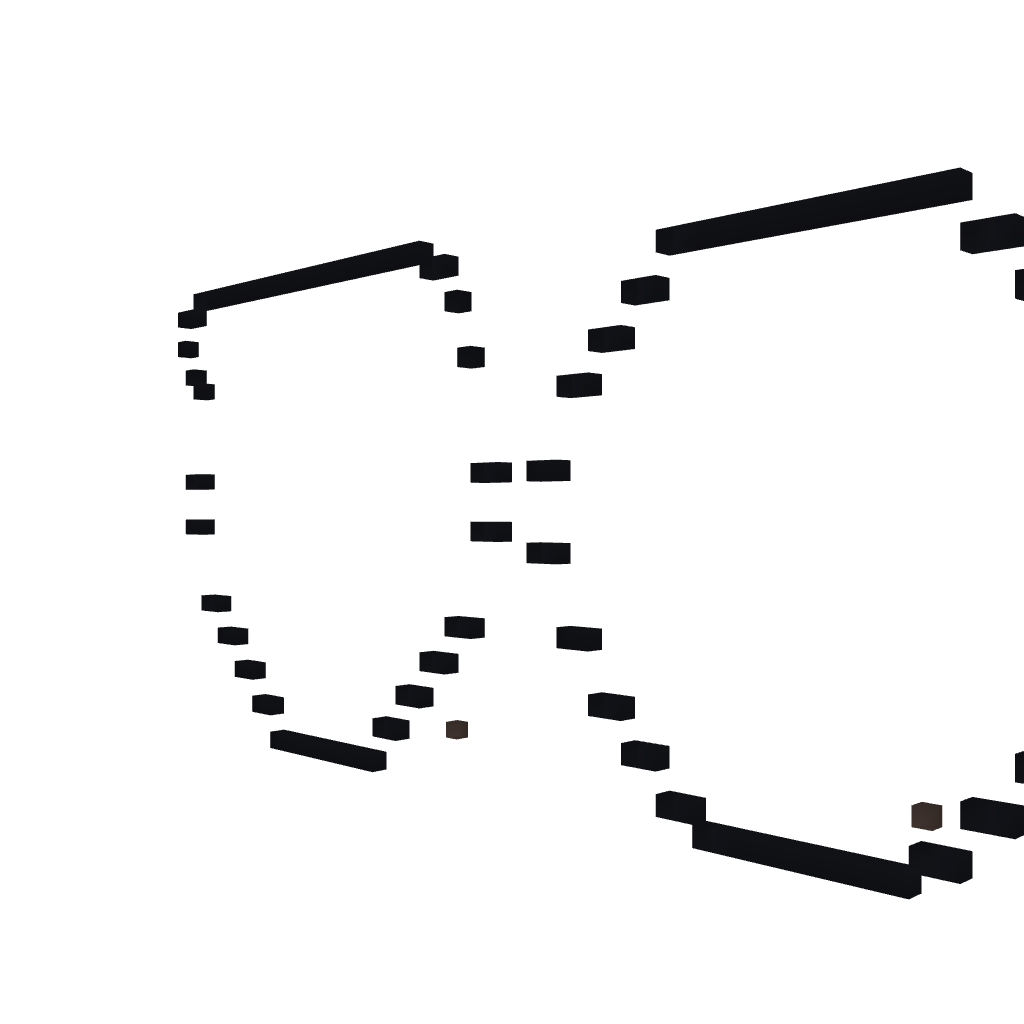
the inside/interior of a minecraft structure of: Adam Savage and Jamie Hyneman